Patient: sex M, age 37
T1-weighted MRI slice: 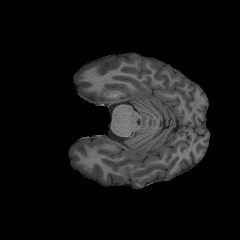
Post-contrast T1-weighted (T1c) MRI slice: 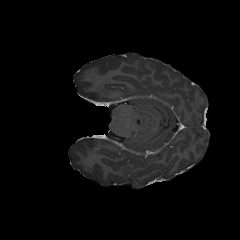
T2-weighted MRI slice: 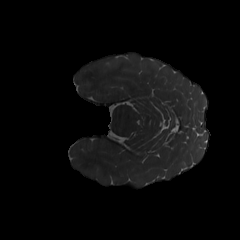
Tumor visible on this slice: no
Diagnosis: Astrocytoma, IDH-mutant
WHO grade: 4